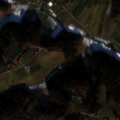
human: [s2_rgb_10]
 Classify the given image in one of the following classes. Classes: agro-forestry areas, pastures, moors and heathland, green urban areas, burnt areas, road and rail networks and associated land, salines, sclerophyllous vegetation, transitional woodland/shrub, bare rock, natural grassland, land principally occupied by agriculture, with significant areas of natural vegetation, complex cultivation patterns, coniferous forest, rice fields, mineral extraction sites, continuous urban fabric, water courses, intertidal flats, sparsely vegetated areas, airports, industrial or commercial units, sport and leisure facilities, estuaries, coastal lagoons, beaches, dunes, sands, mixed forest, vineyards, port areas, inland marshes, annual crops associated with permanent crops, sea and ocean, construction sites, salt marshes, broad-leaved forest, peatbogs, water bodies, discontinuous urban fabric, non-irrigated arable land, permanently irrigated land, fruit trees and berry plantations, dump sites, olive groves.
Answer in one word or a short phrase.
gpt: discontinuous urban fabric, non-irrigated arable land, complex cultivation patterns, land principally occupied by agriculture, with significant areas of natural vegetation, broad-leaved forest, mixed forest